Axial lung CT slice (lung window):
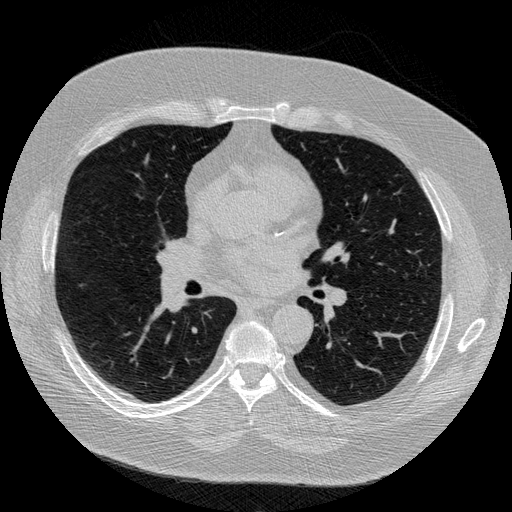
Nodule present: yes
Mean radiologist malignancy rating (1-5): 2